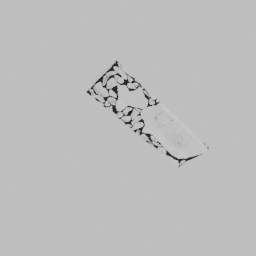
Label: architecture